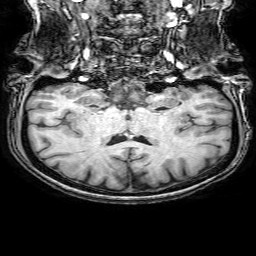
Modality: T1w
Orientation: sagittal
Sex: female
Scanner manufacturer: philips
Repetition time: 0.008168 s
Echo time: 0.00375 s